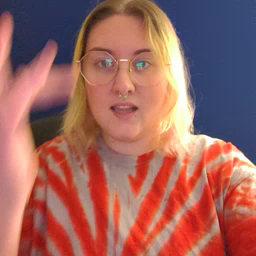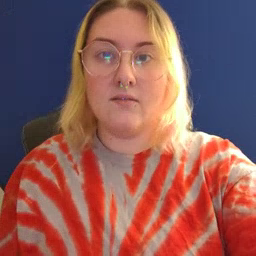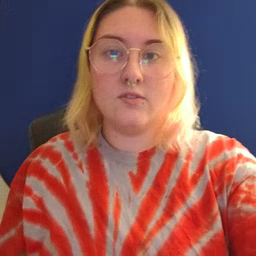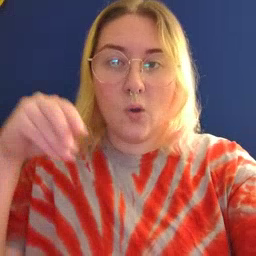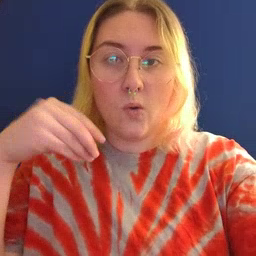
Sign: store